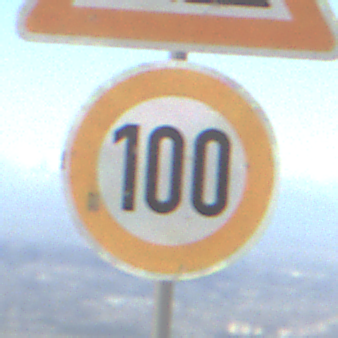
Verkehrszeichen: Geschwindigkeit100
Zusatzzeichen oben: Arbeitsstelle
Umgebung: Outdoor, Nature
Tageszeit: SunriseSunset
Wetter: PartlyCloudy
Licht: Natural
Jahreszeit: NotSpecified
Kontrast: HighContrast